Interaction volume radius: 5 \u00c5
Interaction volume height: 30 \u00c5
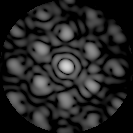
Disorder parameter: 0.5143